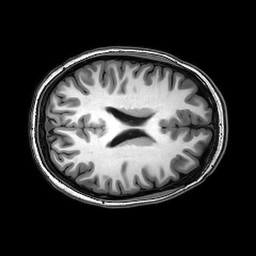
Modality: T1w
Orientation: axial
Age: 22
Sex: female
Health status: healthy
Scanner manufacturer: philips
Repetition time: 0.008168 s
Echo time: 0.00373 s